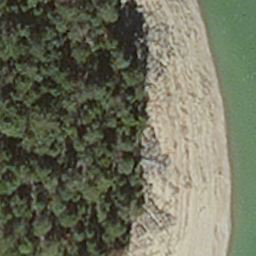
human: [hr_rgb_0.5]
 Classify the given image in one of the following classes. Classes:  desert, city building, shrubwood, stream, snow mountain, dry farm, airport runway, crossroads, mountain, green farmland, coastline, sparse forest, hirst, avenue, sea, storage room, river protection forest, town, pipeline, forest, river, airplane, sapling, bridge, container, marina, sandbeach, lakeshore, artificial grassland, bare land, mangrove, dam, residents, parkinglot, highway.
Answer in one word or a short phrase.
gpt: hirst